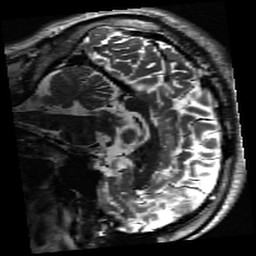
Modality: inplaneT2
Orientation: sagittal